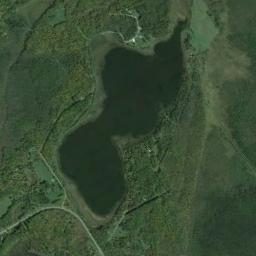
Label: lake